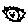
Label: sun